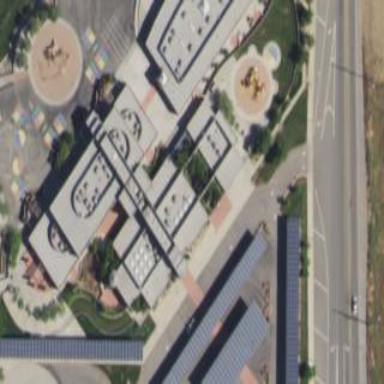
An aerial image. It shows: Solar photovoltaic panel generator on roof of building.